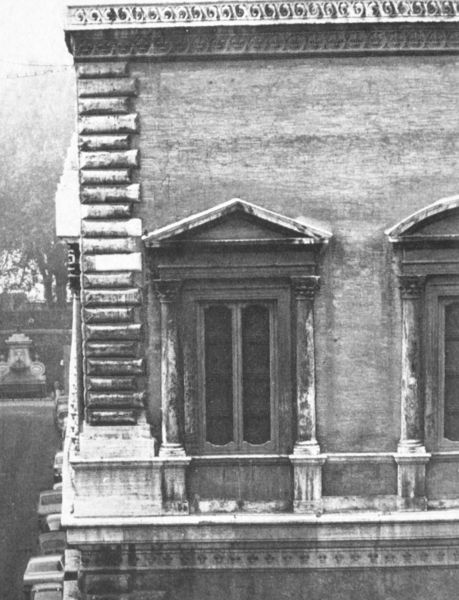
Titel: Palazzo Farnese, Ortseinbänderung (Detail)
Künstler: Antonio da (der Jüngere) Sangallo
Standort: Roma
Institution: Palazzo Farnese
Schlagwörter: baum, schatten, bäume, ausschnitt, fenster, grau, hintergrund, lampe, licht, schwarz, straße, säule, säulen, tür, weiss, dach, gebäude, haus, park, ornament, alt, profile, wand, architektur, rahmen, sockel, stein, steine, hügel, brüstung, leuchte, fensterläden, garten, balkon, ecke, fassade, italien, giebel, mauer, ziegel, tag, pilaster, vorsprung, detail, foto, fotografie, kante, erker, außen, schmutz, fensterrahmen, palazzo, balustrade, kreuzung, mauerwerk, schwarz weiß, friedhof, architrav, kapitelle, photo, fragment, segmentbogen, sims, rau, gesims, tempel, fotographie, rennaissance, zweiflüglig, klassisch, geschoss, alternierend, gebälk, bramante, rustizierung, traufe, bossenquader, sockelzone, rustica, obergeschoss, bossierung, ecksteine, aussenwand, doppelfenster, rundgiebel, eckansicht, s/w, hausecke, eckrustica, traufgesimg, weissg, gebäudeecke, photographioe, rustia, kaptiell, dreieckiger fensterabschluss